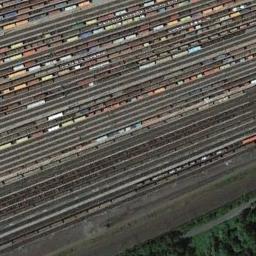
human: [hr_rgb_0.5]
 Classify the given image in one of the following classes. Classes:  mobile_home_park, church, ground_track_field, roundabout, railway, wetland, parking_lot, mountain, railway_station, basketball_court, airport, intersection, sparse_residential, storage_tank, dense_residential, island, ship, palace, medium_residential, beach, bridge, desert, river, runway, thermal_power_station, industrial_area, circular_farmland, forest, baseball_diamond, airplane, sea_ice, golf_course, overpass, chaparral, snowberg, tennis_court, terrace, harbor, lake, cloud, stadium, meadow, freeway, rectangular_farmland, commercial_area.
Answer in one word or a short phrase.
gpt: railway